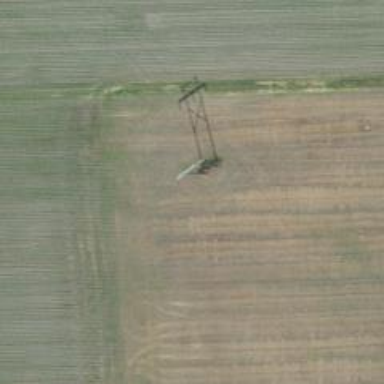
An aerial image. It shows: H-frame power tower with distinctive design.